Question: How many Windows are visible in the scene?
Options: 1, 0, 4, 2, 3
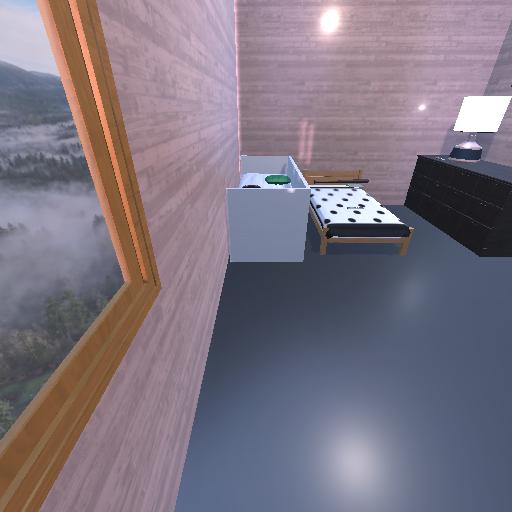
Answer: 1